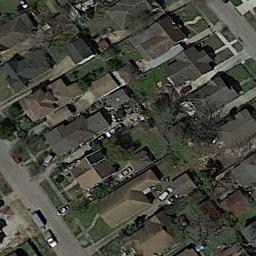
Label: residential